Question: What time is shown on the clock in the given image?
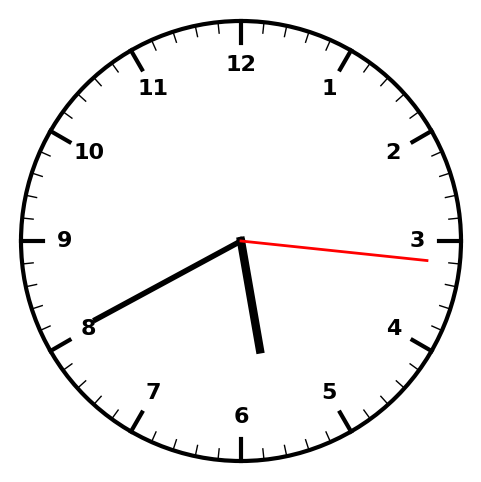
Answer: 05:40:16